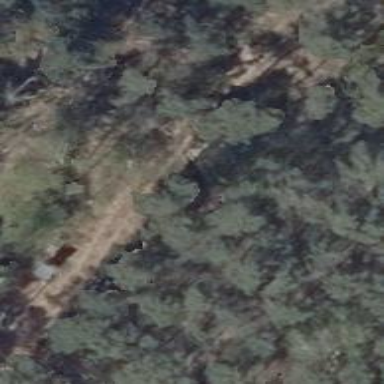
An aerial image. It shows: Dirt track road with grade 4 track type.